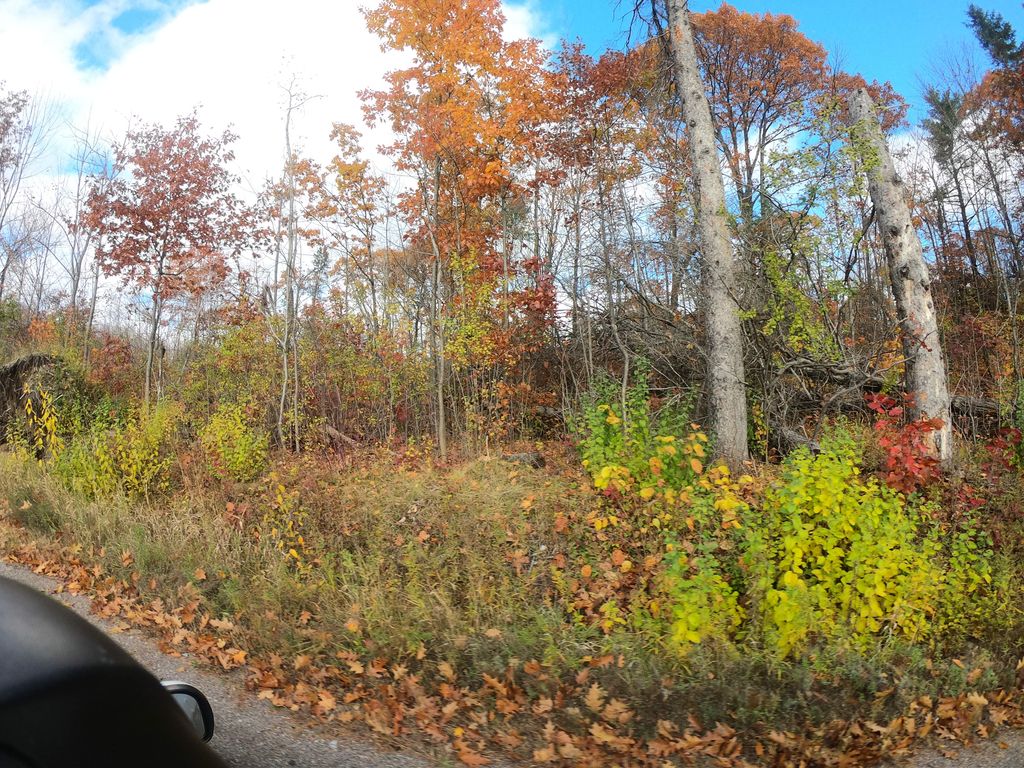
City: ottawa-gatineau